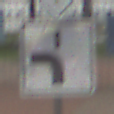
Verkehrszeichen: VerlaufVorfahrtsstrasse5
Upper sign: Vorfahrtsstrasse
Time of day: MorningAfternoon
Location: Outdoor (Suburban)
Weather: Overcast
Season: NotSpecified
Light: Natural